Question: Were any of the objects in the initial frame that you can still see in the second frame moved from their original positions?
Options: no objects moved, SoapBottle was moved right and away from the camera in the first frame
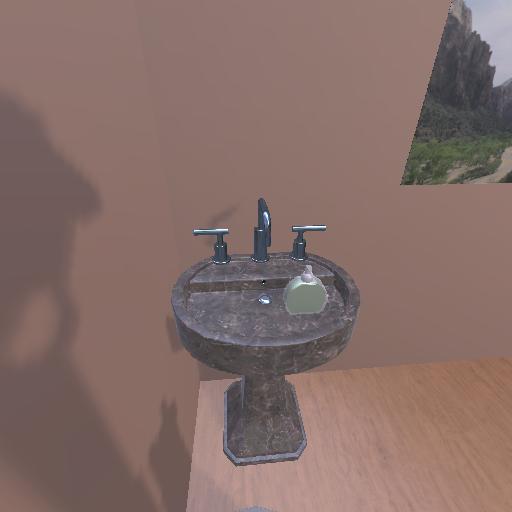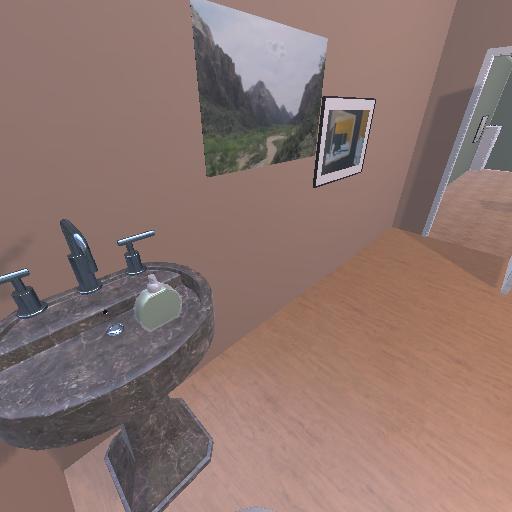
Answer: no objects moved